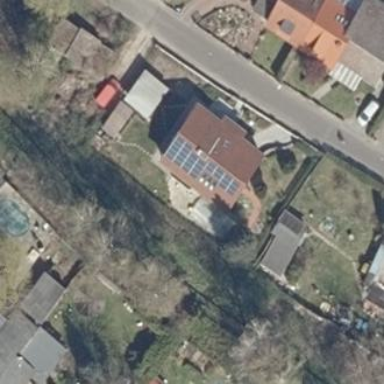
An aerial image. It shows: Detached building with gabled roof.